Question: I'm new to stackoverflow, and hope my question be in the right place ?
I'm going to make an application for a book which look the same as in paper. So I have images of all the pages of the book.
The problem is, I want when the user clicks/taps on any sentence with a dot at end, some details about the sentence appear (i.e. translation of the sentence in another language)
Something like this:

I want to know how can I implement this? a better way than the terrible-cutting-every-sentence of a 500 page book!
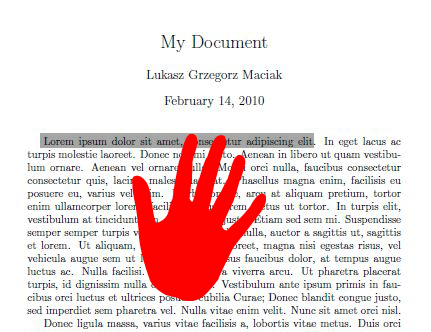
Answer: Not entirely what you've been expecting but a few cues.
Unless you do some OCR to recognize/split your text I don't really see how you'd detect from an image sentences (someone correct me if I'm wrong) and their bounds for highlighting them or providing a visual cue; so I assume you'll use some OCR along with your images. (providing it's good enough to return the regions of chars/sentences so you can provide visual cues and pick the associated translation for that sentence)
Here you have some links to OCR libraries that are free to use :
<URL>
<URL>
When you're done OCR-ing you now have your book as a string and you'd want to split it:
'''
MatchCollection matches = Regex.Matches(_text, @"[A-Z].*?\.");
string[] strings = matches.Cast<Match>().Select(s => s.Value).ToArray();
'''
(the regex does that task, it will need some tweaks such as handling paragraphs)
, I'm posting it here anyway as that's what I've created while answering your question, you might find it useful to have it along your bitmaps or not; We could argue about its usefulness, here a few arguments on why you'd like it : less exhausting to read as you can set the font size and you can search inside which IMO is a great feature.
So here it is :
I've used a FlowDocumentReader to represent the sentences. Here, I have used a Run and a ToolTip but you could have used an Hyperlink which would open some web site instead.
'''
IEnumerable<Paragraph> paragraphs = strings.Select(s => new Paragraph(new Run(s) {ToolTip = "Translated text"}));
document.Blocks.AddRange(paragraphs);
'''
And the associated XAML:
'''
<FlowDocumentReader>
<FlowDocumentReader.Document>
<FlowDocument x:Name="document" />
</FlowDocumentReader.Document>
</FlowDocumentReader>
'''
Result :

That's why I suggested you to use OCR, to get the regions of the words, nothing else.

(taken from <URL>
'''
var tesseract = new Tesseract();
var bitmap = new Bitmap("snap00110.png");
List<Word> doOcr = tesseract.DoOCR(bitmap, new Rectangle(new Point(0, 0), bitmap.Size));
foreach (var word in doOcr)
{
var region = new Rectangle(word.Left, word.Top, word.Right - word.Left, word.Bottom - word.Top);
}
'''
When you have regions of words you will be able achieve what you want.
Note : I've been the trying the library, you might have to rebuild it, if you are under .NET 4.0